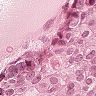
Metastatic tissue present: yes